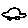
Label: car